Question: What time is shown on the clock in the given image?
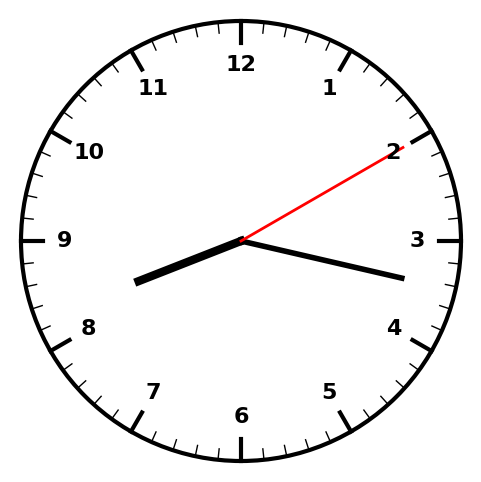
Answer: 08:17:10